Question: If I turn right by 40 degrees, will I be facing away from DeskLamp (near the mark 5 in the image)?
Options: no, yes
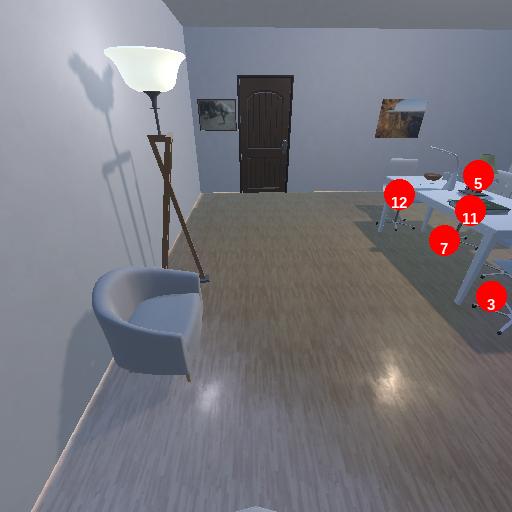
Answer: no